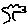
Label: tree